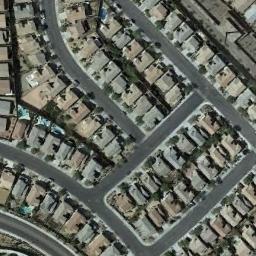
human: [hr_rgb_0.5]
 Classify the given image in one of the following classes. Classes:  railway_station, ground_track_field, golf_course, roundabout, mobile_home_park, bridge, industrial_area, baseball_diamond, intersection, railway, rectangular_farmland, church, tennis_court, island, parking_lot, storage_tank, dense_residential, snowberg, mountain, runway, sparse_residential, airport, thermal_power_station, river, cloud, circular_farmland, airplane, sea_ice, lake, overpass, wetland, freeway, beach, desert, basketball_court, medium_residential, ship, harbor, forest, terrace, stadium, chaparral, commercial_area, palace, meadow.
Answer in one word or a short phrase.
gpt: dense_residential